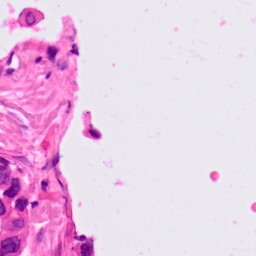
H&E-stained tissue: Lung